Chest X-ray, AP view. Patient: 64 years old, sex F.
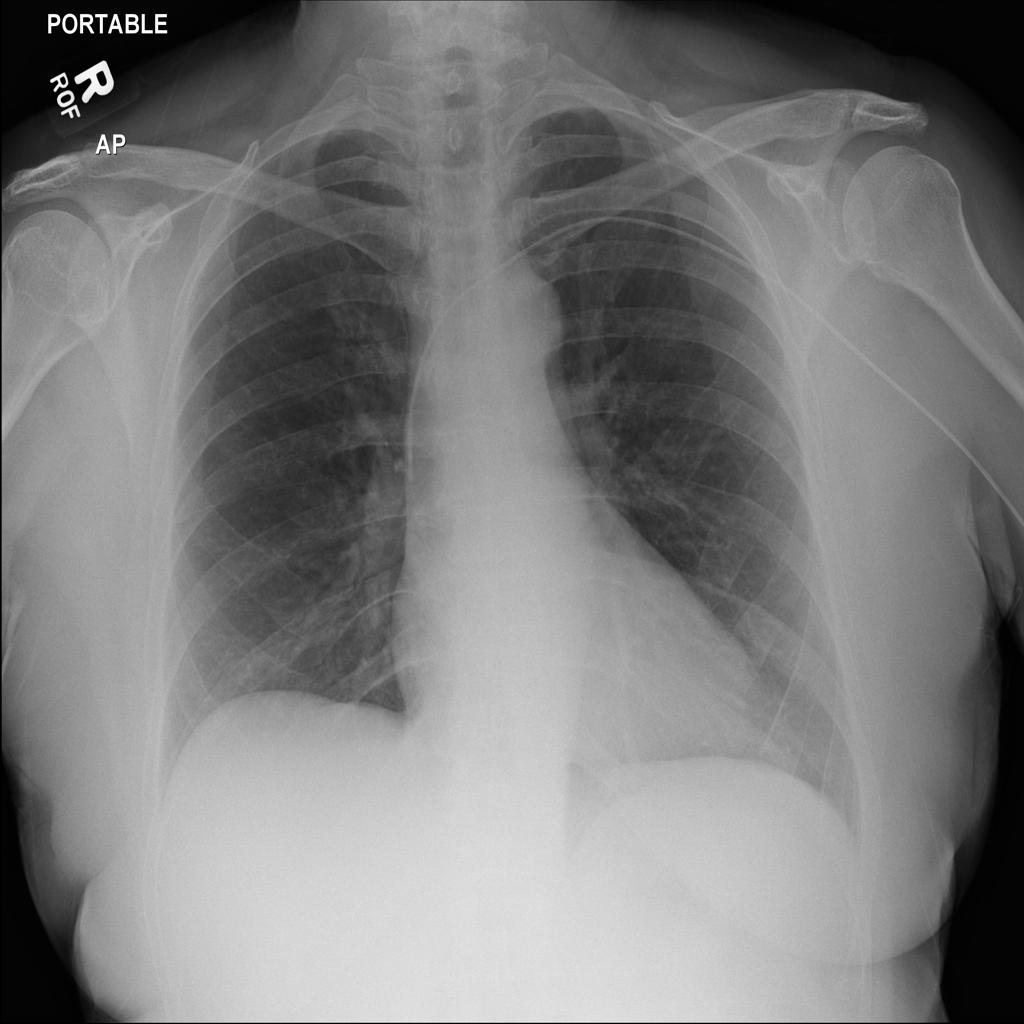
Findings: No Finding